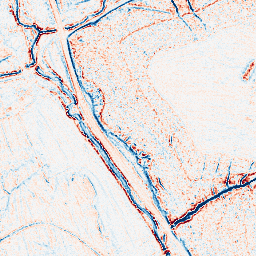
Category: edge_preserving
Decomposition family: anisotropic_diffusion
Decomposition parameters: iterations: 5
kappa: 10
gamma: 0.15
Upsampling method: sinc_hamming
Upsampling parameters: scale: 2
kernel_size: 4
Upsampling scale: 2